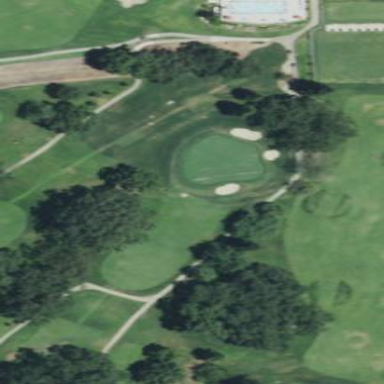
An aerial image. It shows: Grass area designated as golf tee.